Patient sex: F
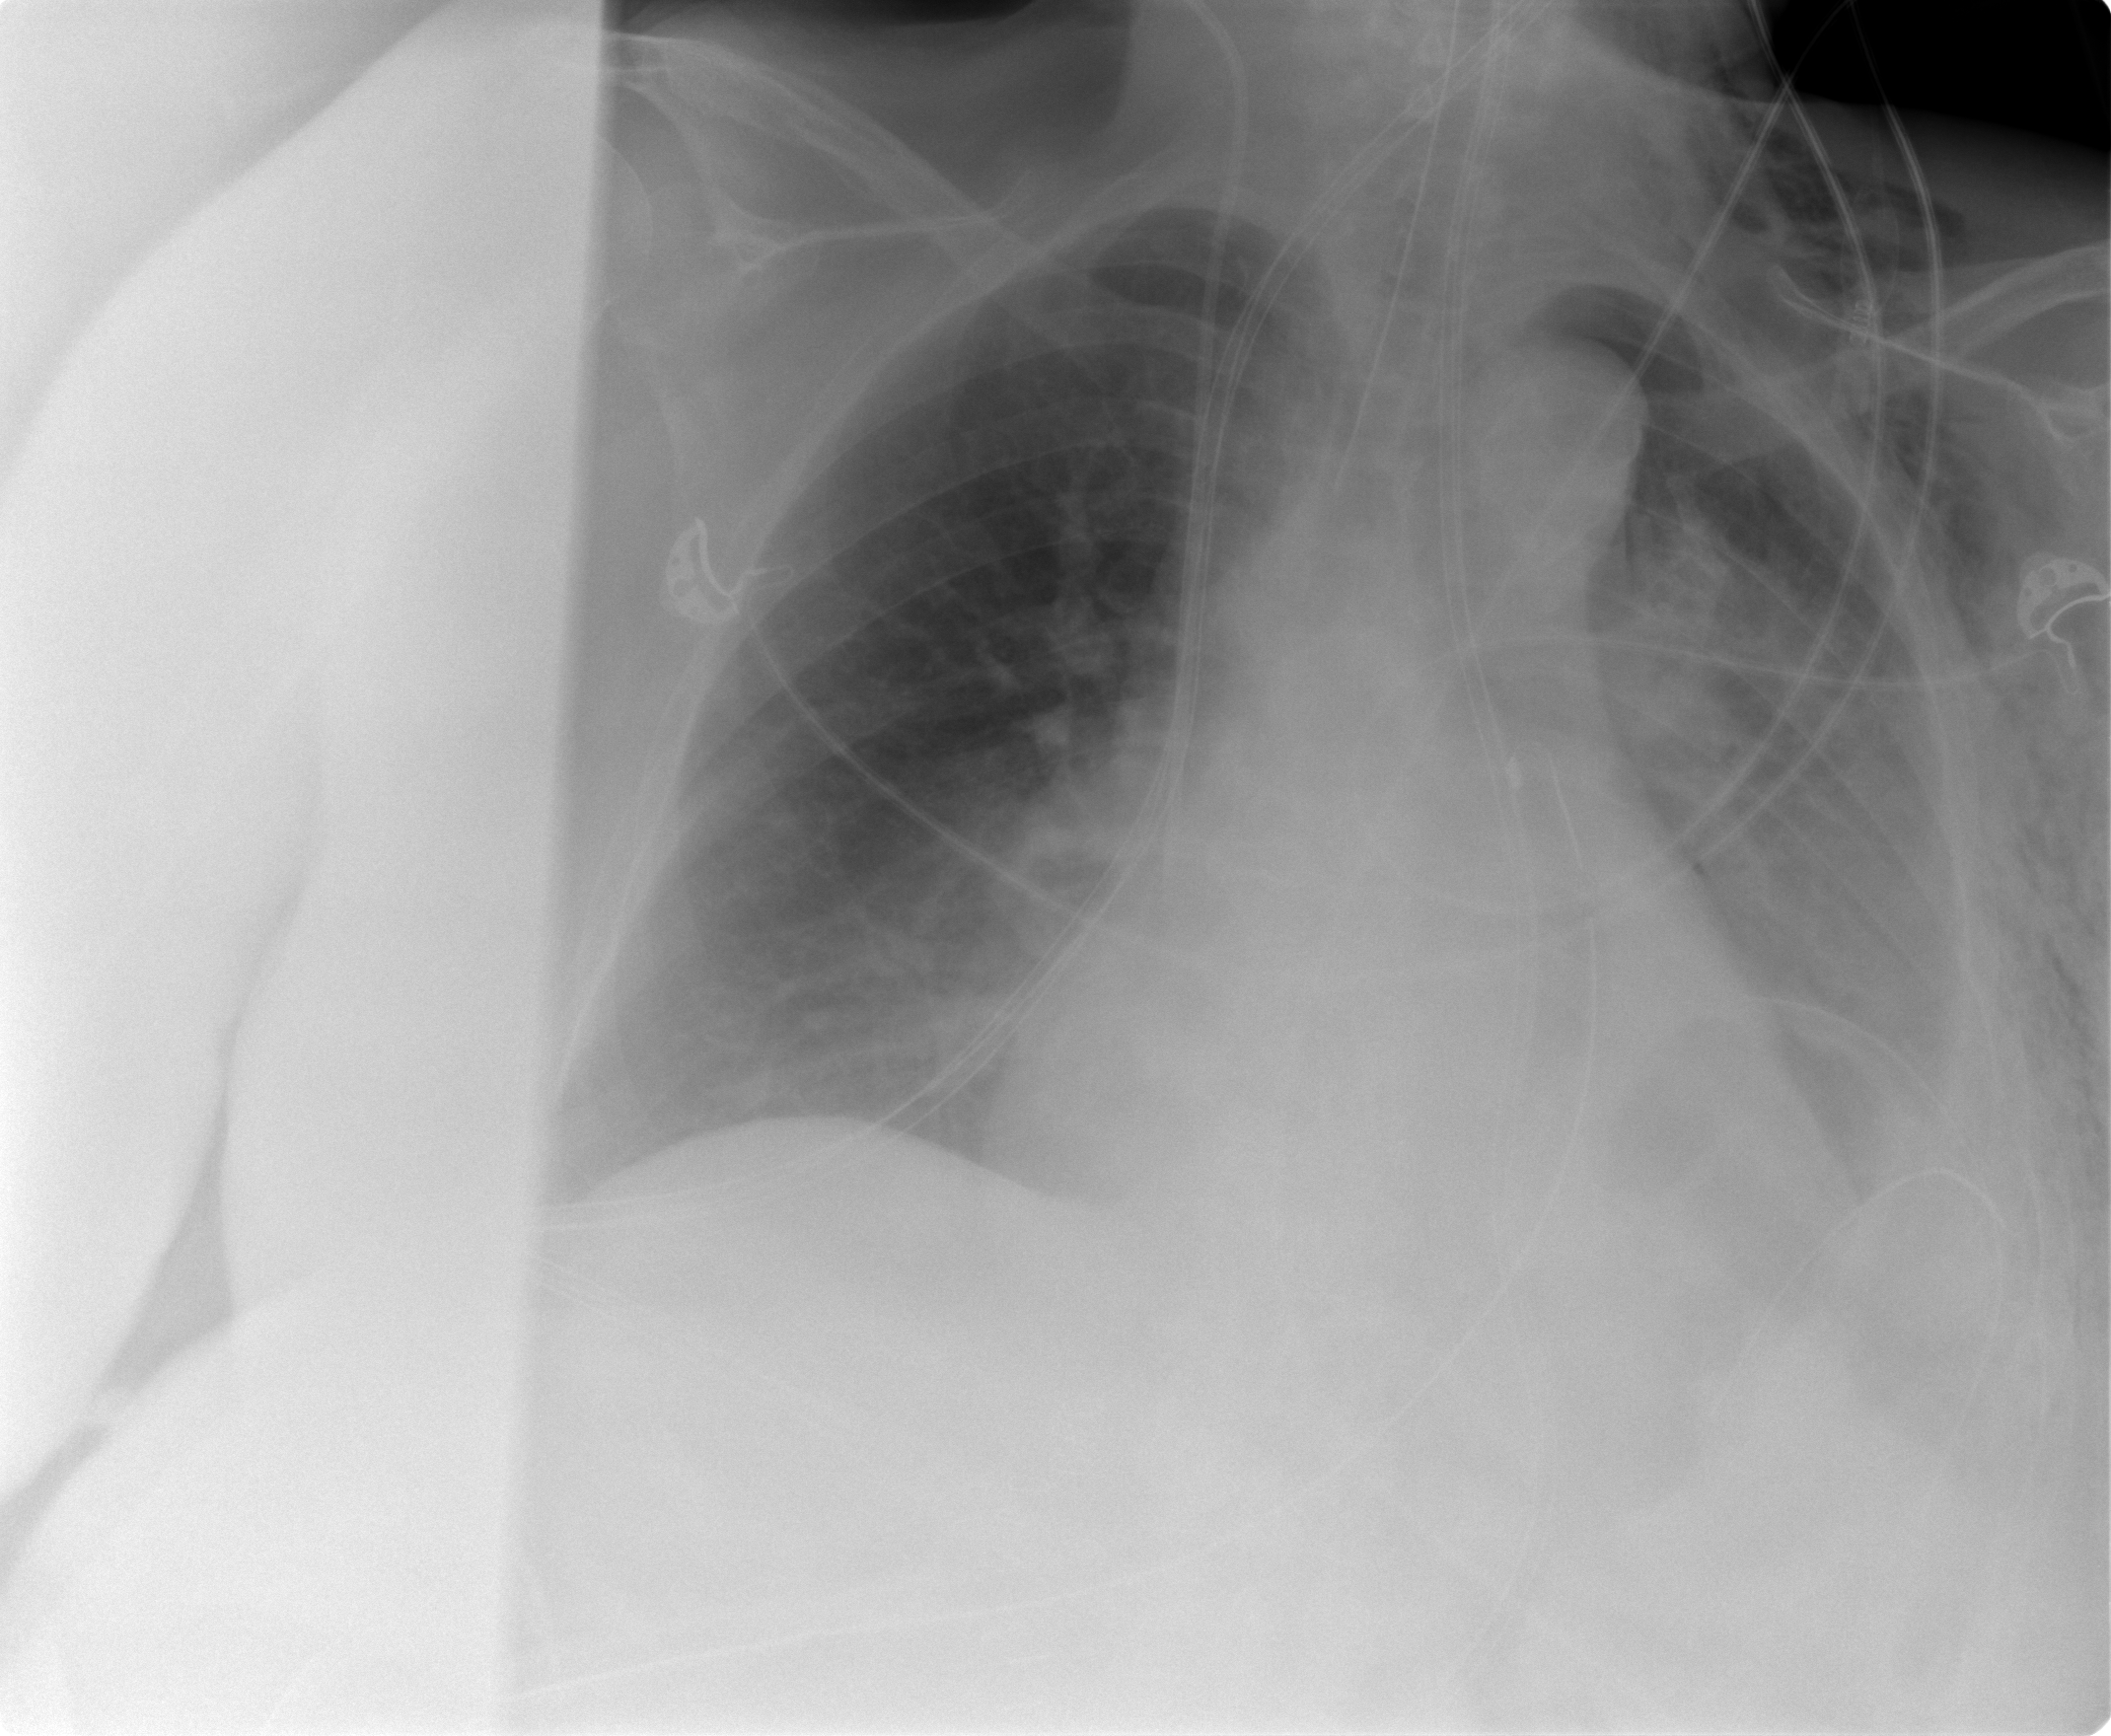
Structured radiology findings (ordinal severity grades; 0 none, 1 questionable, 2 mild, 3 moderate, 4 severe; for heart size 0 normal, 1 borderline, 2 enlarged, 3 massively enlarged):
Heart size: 0
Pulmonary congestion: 0
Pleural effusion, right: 0
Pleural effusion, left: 3
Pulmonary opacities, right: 0
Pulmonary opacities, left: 2
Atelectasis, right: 0
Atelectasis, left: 2